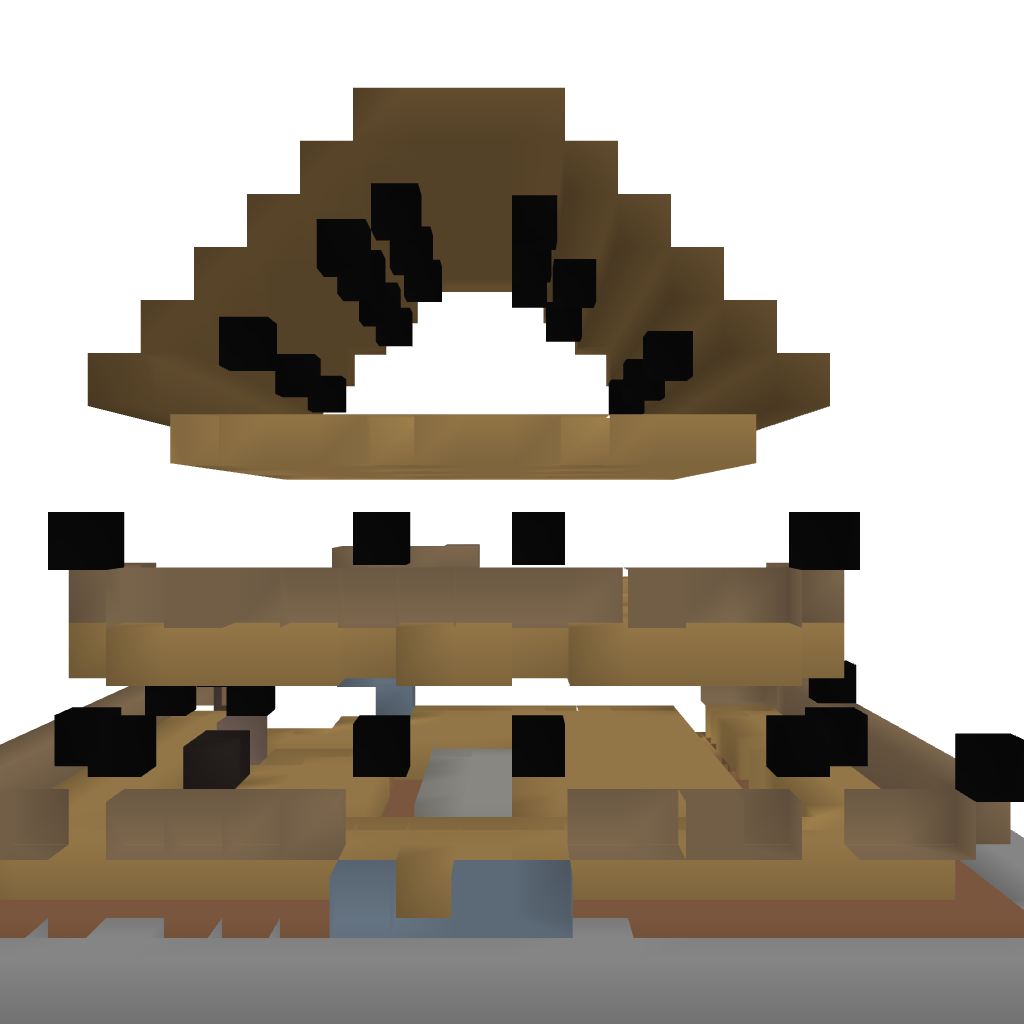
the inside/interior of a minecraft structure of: Two story house